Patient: sex M, age 42
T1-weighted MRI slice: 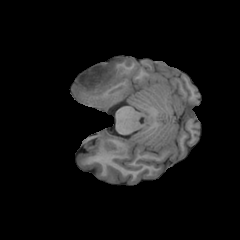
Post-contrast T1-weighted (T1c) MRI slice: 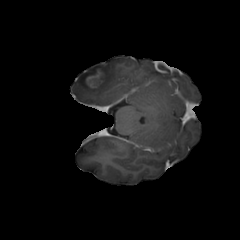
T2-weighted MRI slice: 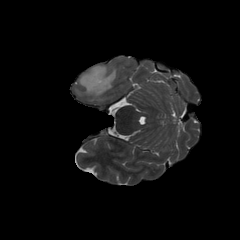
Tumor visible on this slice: yes
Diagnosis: Astrocytoma, IDH-mutant
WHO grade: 4